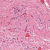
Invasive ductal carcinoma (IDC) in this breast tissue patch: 0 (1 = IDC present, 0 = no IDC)